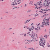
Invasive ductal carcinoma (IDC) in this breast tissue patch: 1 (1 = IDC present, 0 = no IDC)